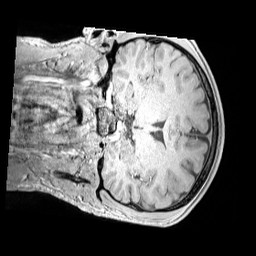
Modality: MP2RAGE
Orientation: coronal
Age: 13
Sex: male
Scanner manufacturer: siemens
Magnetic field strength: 3 T
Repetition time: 4 s
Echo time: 0.00299 s